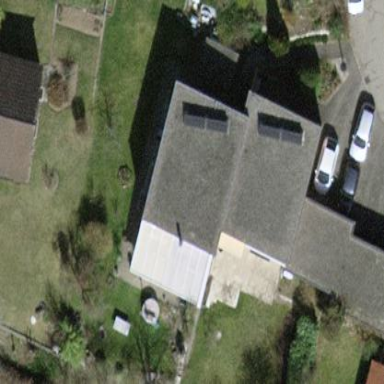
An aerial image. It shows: House with flat roof.